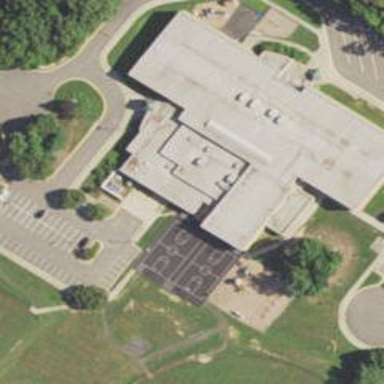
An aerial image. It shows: School building.